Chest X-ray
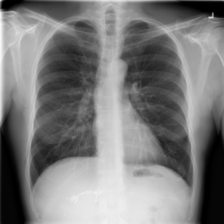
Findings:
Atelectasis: negative
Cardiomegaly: negative
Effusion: negative
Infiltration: positive
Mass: negative
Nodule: negative
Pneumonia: negative
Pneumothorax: negative
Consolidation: negative
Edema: negative
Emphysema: negative
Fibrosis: negative
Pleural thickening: negative
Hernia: negative